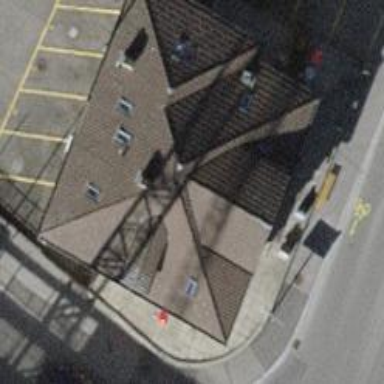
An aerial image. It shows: Fast food establishment.